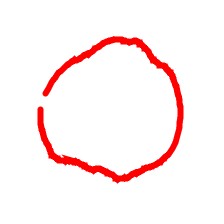
Shape: circle